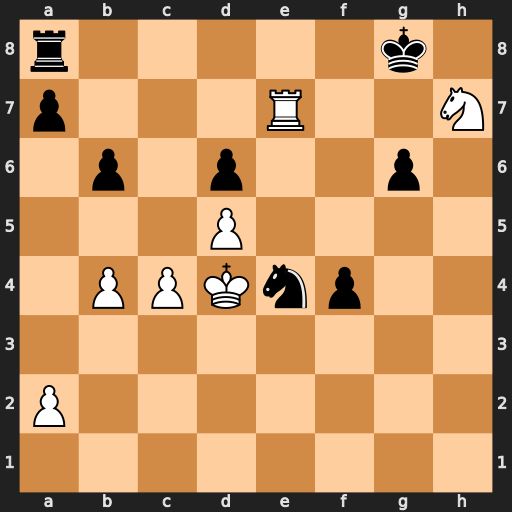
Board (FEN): r5k1/p3R2N/1p1p2p1/3P4/1PPKnp2/8/P7/8
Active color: w
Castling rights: -
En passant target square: -
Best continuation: Kxe4